Field crop: maize
Growth stage: 2
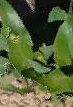
Species: maize